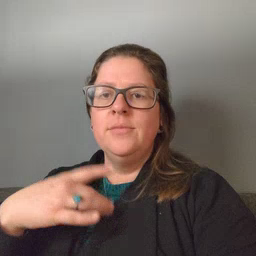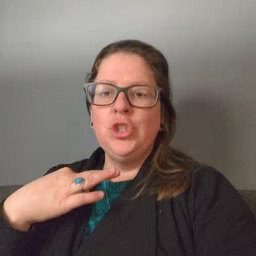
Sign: shirt